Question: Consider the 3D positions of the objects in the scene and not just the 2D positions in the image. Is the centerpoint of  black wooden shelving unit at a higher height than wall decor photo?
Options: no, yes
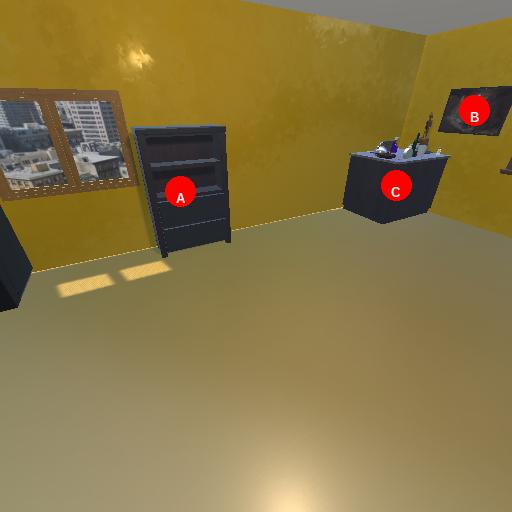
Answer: no